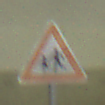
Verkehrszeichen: KinderRechts
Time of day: NotSpecified
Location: Indoor (Special)
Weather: NotSpecified
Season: NotSpecified
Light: Artificial